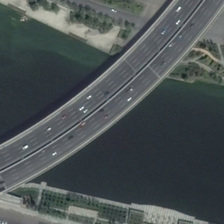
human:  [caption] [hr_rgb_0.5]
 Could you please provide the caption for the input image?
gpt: the curved bridge connects the both sides of the river with lush plants .

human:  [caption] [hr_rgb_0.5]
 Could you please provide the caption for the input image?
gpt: the curved bridge connects the both sides of the river with lush plants .

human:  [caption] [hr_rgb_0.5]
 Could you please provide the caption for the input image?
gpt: a bridge is on a river with green trees and roads in two sides .

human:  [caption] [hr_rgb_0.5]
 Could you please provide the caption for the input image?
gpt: a bridge is on a river with green trees and roads in two sides .

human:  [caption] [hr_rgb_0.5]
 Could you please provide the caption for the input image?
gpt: a bridge is on a river with green trees and roads in two sides .